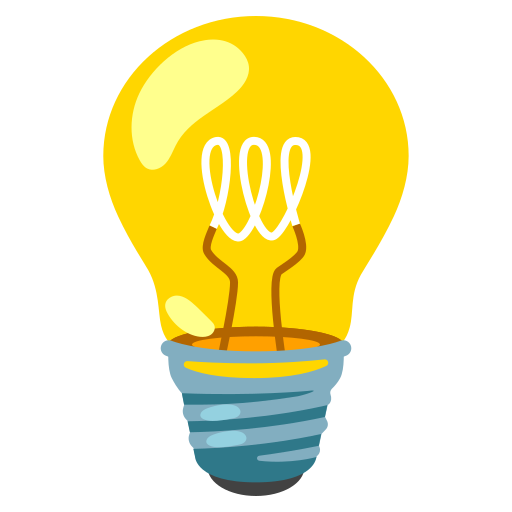
Emoji: 💡